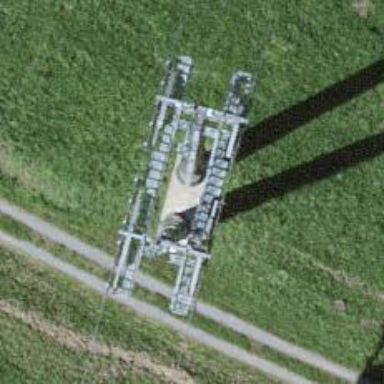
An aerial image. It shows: Pylon used for aerialway.